Question: hello all I'm making an app and basicly i was wondering if i could hide these tabs for fragment switching  If you need any of my code pleas ask, there is tons just for the fragment and the tabs and im not sure what is looked at as beneficial thanks.
'''
public class HomeMediaFragment extends Fragment implements
ActionBar.TabListener, ViewPager.OnPageChangeListener{
ListView list;
private ViewPager viewPager;
private MediaFragment mAdapter;
private ActionBar actionBar;
// Tab titles
private String[] tabs = { "The Time the School Almost (Actually) Burned Down", "The time the math exams were almost cancelled", "The Time NT almost didn't get a new School"," The time the old school almost fell down","The Time NT almost got a new pool","The Time We Almost Killed Graffiti","The Time the Exams Almost Got Destroyed","The Time we had a snow day","The Time The School Almost Fell Down", "+2" };
@Override
public View onCreateView(LayoutInflater inflater, ViewGroup container,
Bundle savedInstanceState) {
View v = inflater.inflate(R.layout.fragment_media, container, false);
viewPager = (ViewPager) v.findViewById(R.id.pager);
actionBar = getActivity().getActionBar();
mAdapter = new MediaFragment(getChildFragmentManager());
if(actionBar.getTabCount() > 0){
actionBar.removeAllTabs();
}
viewPager.setAdapter(mAdapter);
actionBar.setNavigationMode(ActionBar.NAVIGATION_MODE_TABS);
// Adding Tabs
for (String tab_name : tabs) {
actionBar.addTab(actionBar.newTab().setText(tab_name)
.setTabListener(this));
}
/**
* on swiping the viewpager make respective tab selected
* */
viewPager.setOnPageChangeListener(new ViewPager.OnPageChangeListener() {
@Override
public void onPageSelected(int position) {
// on changing the page
// make respected tab selected
actionBar.setSelectedNavigationItem(position);
}
@Override
public void onPageScrolled(int arg0, float arg1, int arg2) {
}
@Override
public void onPageScrollStateChanged(int arg0) {
}
});
return v;
}
@Override
public void onTabSelected(Tab tab, android.app.FragmentTransaction fragmentTransaction) {
viewPager.setCurrentItem(tab.getPosition());
}
@Override
public void onTabUnselected(Tab tab, android.app.FragmentTransaction fragmentTransaction) {
}
@Override
public void onTabReselected(Tab tab, android.app.FragmentTransaction fragmentTransaction) {
}
@Override
public void onDestroyView() {
// TODO Auto-generated method stub
super.onDestroyView();
actionBar.setNavigationMode(ActionBar.NAVIGATION_MODE_STANDARD);
}
@Override
public void onPageScrolled(int i, float v, int i2) {
}
@Override
public void onPageSelected(int i) {
}
@Override
public void onPageScrollStateChanged(int i) {
}
}
'''
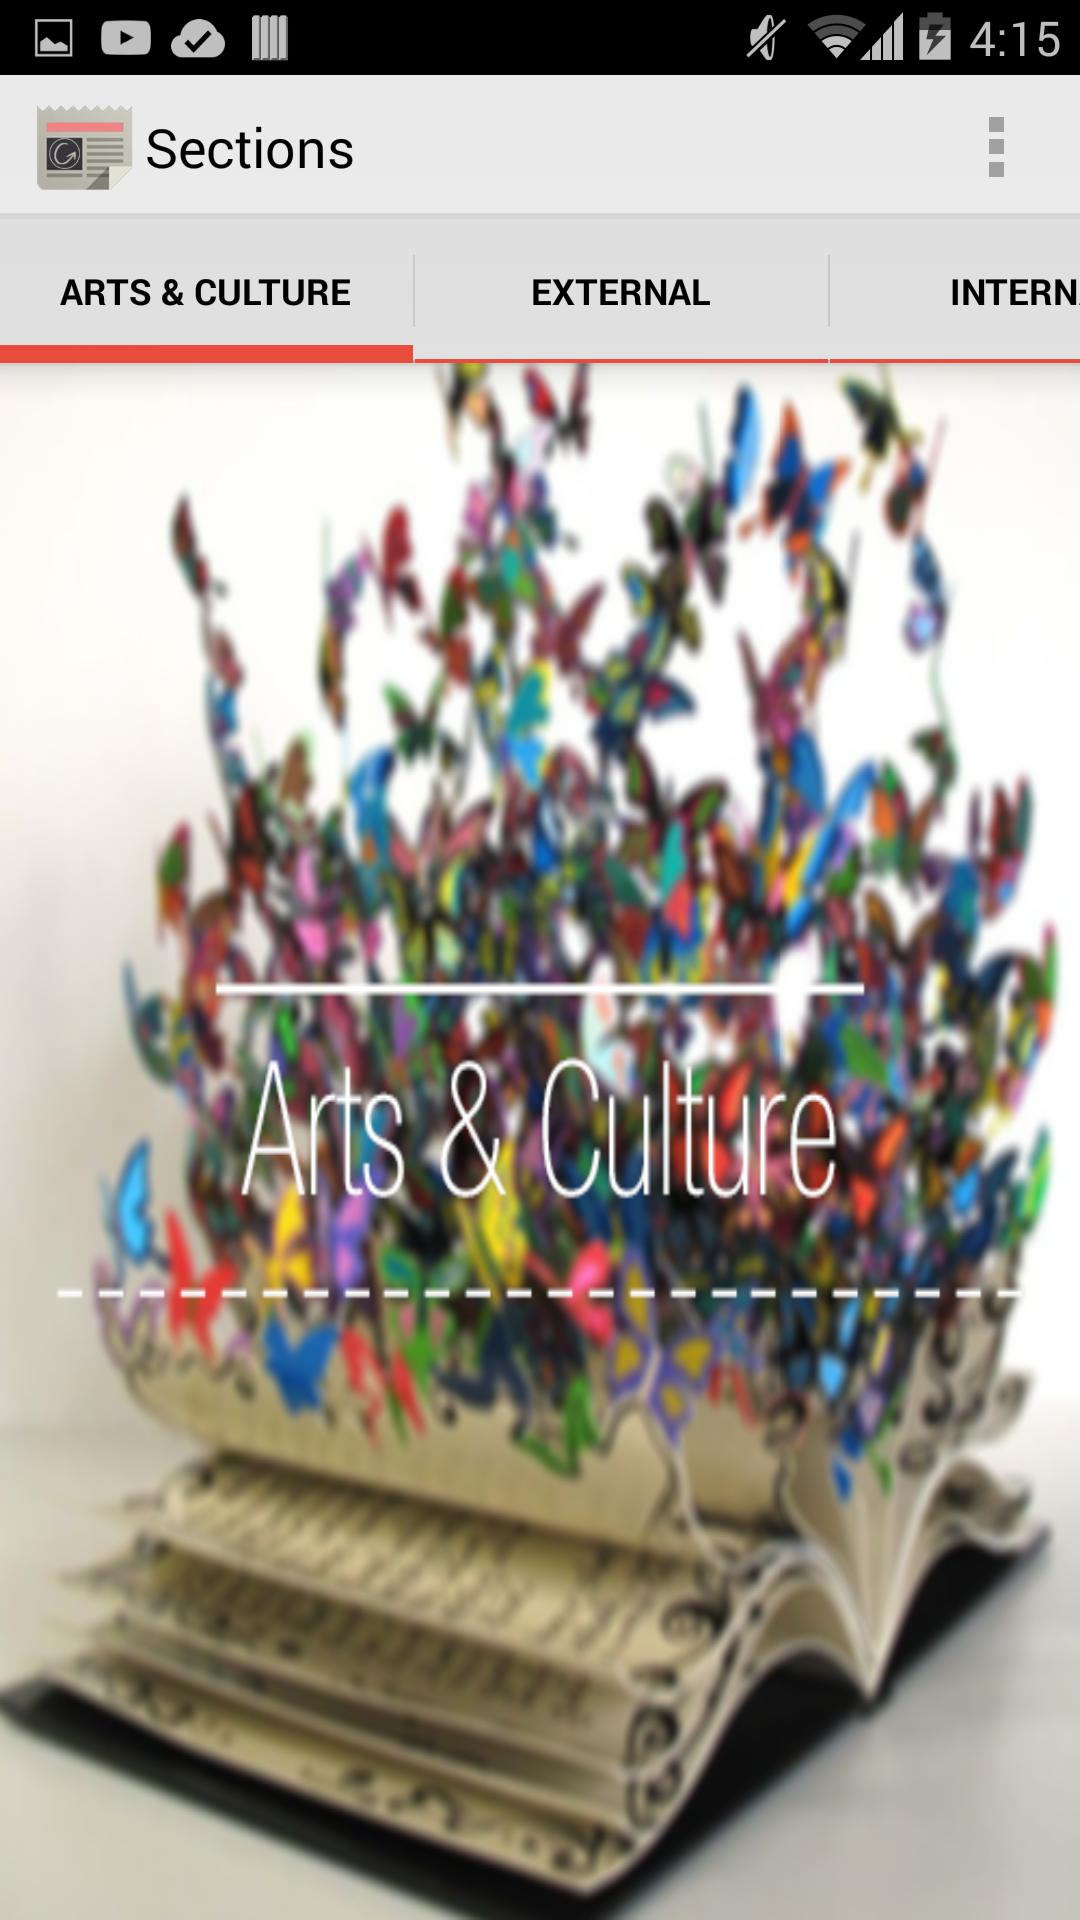
Answer: Take out these lines:
'''
actionBar.setNavigationMode(ActionBar.NAVIGATION_MODE_TABS);
// Adding Tabs
for (String tab_name : tabs) {
actionBar.addTab(actionBar.newTab().setText(tab_name)
.setTabListener(this));
}
'''
and these:
'''
@Override
public void onTabUnselected(Tab tab, android.app.FragmentTransaction fragmentTransaction) {
}
@Override
public void onTabReselected(Tab tab, android.app.FragmentTransaction fragmentTransaction) {
}
'''
The first set of lines is setting your navigation mode to tabs, which isn't necessary if you're just switching fragments, and adding the tabs to the view. The second is just the listeners that get called from the .setTabListener in the first part.